Question: In my code, I often use 'Trace.Assert()' to verify various conditions are true. This causes a dialog to display if a condition is false, such as this one:

This dialogue is not very user-friendly, so I'd like to replace it with a good-looking UI that hides technical details by default, unless the user asks for them.
Is anyone aware of a way to specify a default custom dialogue when using 'Trace.Assert()', to be used in place of this one?
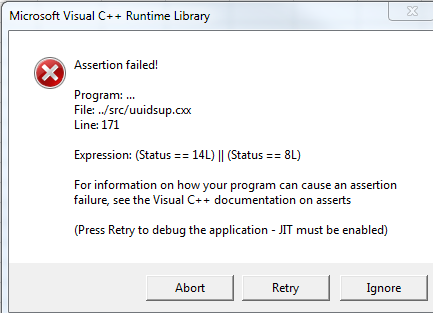
Answer: This answer may come a little late for you, but you could try implementing your own Dialog and register it as Debug or Trace Listener.
Look at this page to see an example: <URL>
If you already solved the problem from you original post, let us know how.
Thanks, Sascha